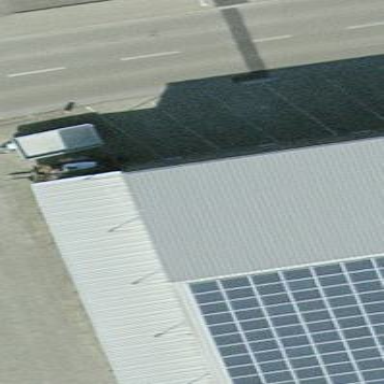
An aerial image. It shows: View of roof of building.